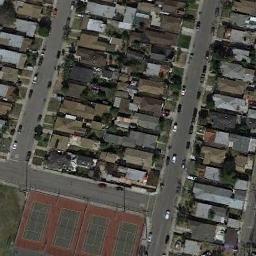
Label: tennis_court